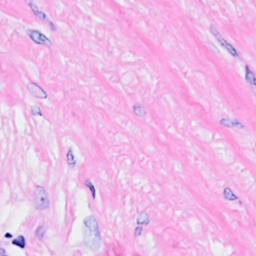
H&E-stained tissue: Breast